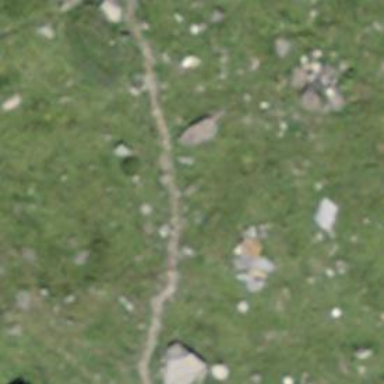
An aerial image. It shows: Unpaved path.